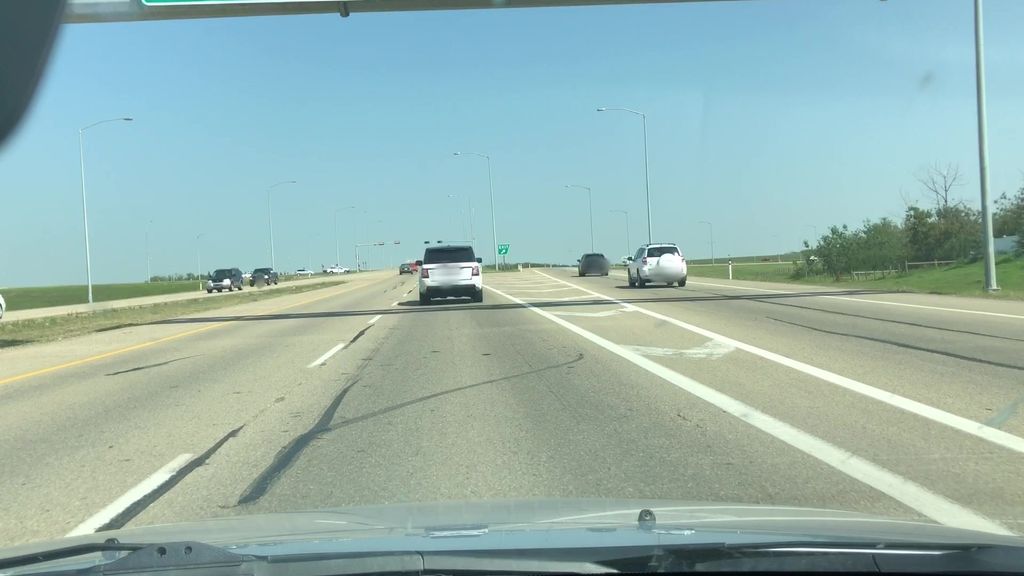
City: edmonton